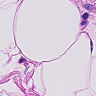
Metastatic tissue present: no